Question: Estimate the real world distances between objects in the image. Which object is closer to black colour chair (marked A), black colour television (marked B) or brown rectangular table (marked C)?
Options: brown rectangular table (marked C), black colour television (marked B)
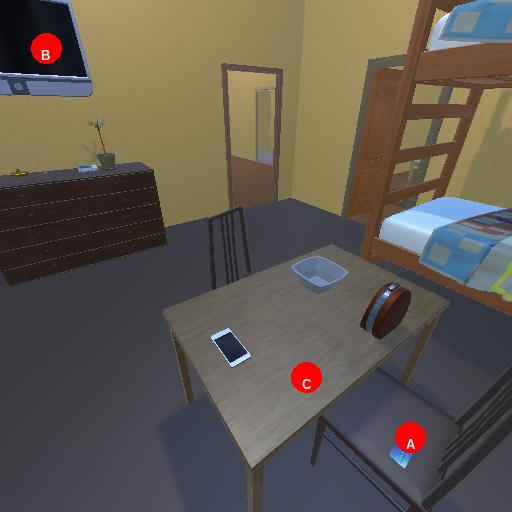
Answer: brown rectangular table (marked C)